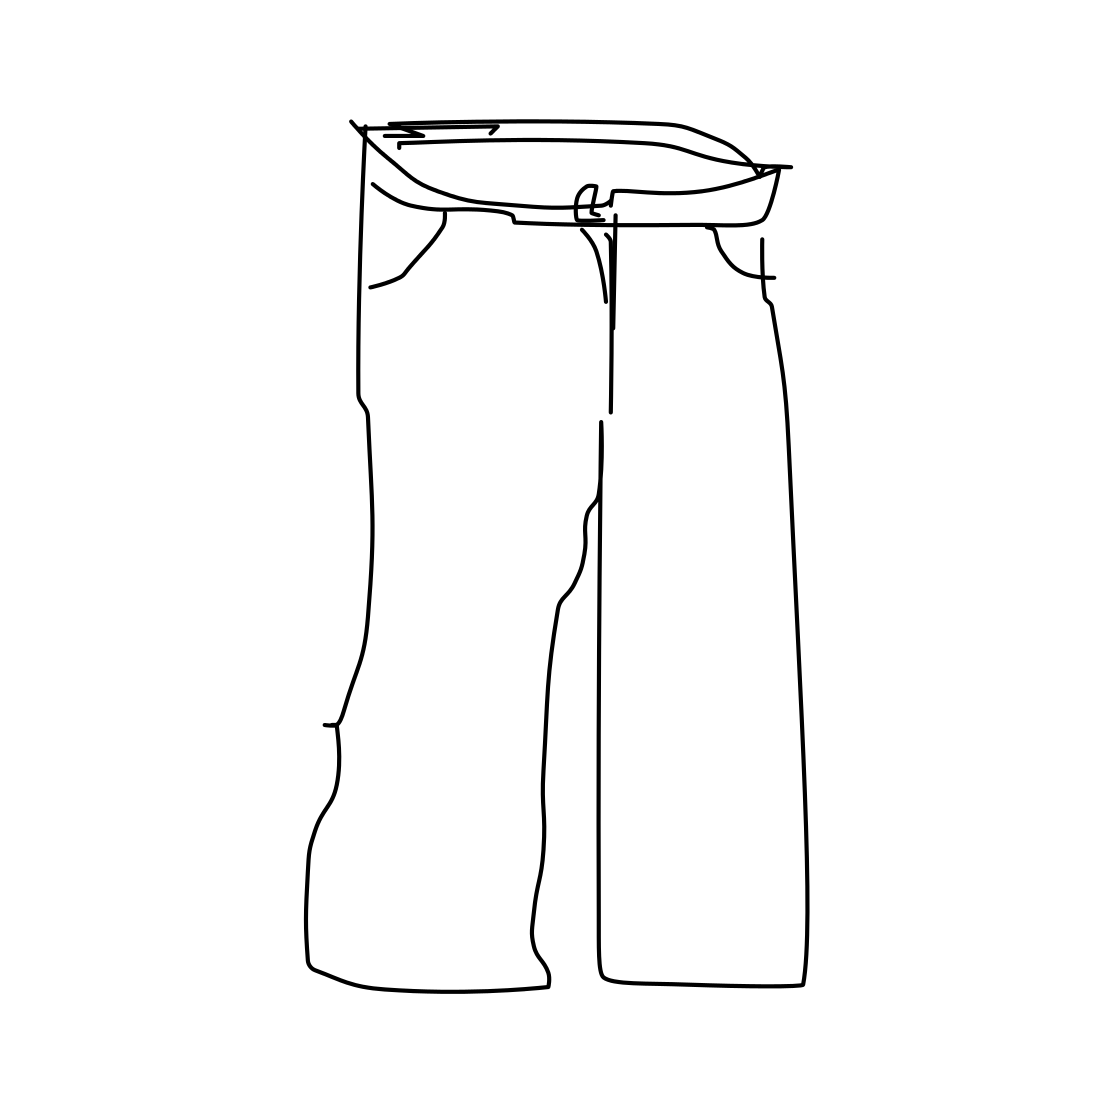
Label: trousers